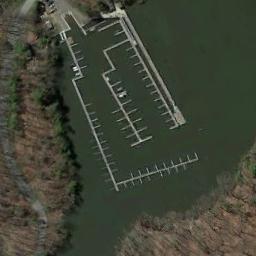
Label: harbor